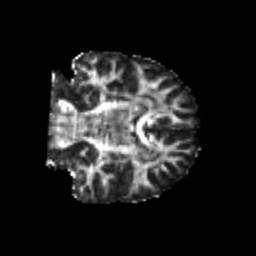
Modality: FA
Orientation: coronal
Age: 24
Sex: male
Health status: healthy
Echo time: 0.074 s